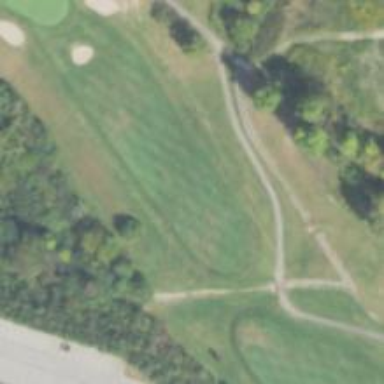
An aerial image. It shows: Pathway for golfing.